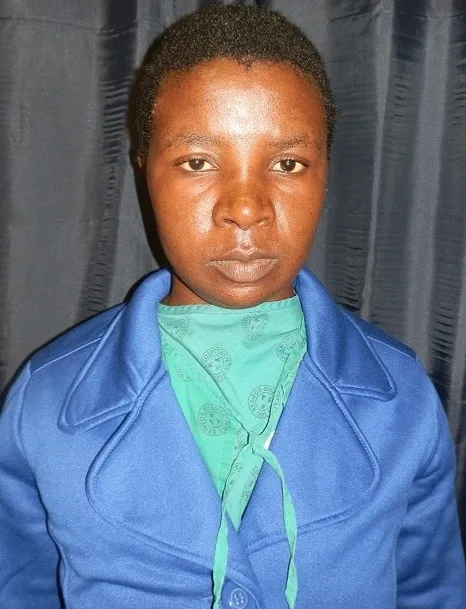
Clinical photograph 5 days later.
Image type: medical_photograph (other_medical_photograph)